Question: I am new to cakePHP and I am trying to figure out how to create the following relationship:

The employees.manager_id will point to the employees.id of their manager. So, in other words, employee Jason will have a manager of Jill. Jason is employees.id 1 with employees.manager_id 2. Jill is employees.id 2 and employees.manager_id null.
How do I setup the model controller in such a way that when indexing, adding, editing, etc. that the manager_id should be looked up from the same table. For example, when indexing, I would like to see that 'Jill' is the manager of jason rather than the number 2...
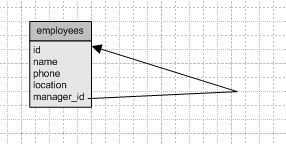
Answer: you can define following association:
'''
class Employee extrnds AppModel {
var $belongsTo = array(
'Parent' => array('className' => 'Employee',
'foreignKey' => 'manager_id',
'conditions' => '',
'fields' => '',
'order' => ''
)
);
}
'''
Then you can access it by:
'''
$this->Employee->Parent->find('list');
'''